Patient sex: M
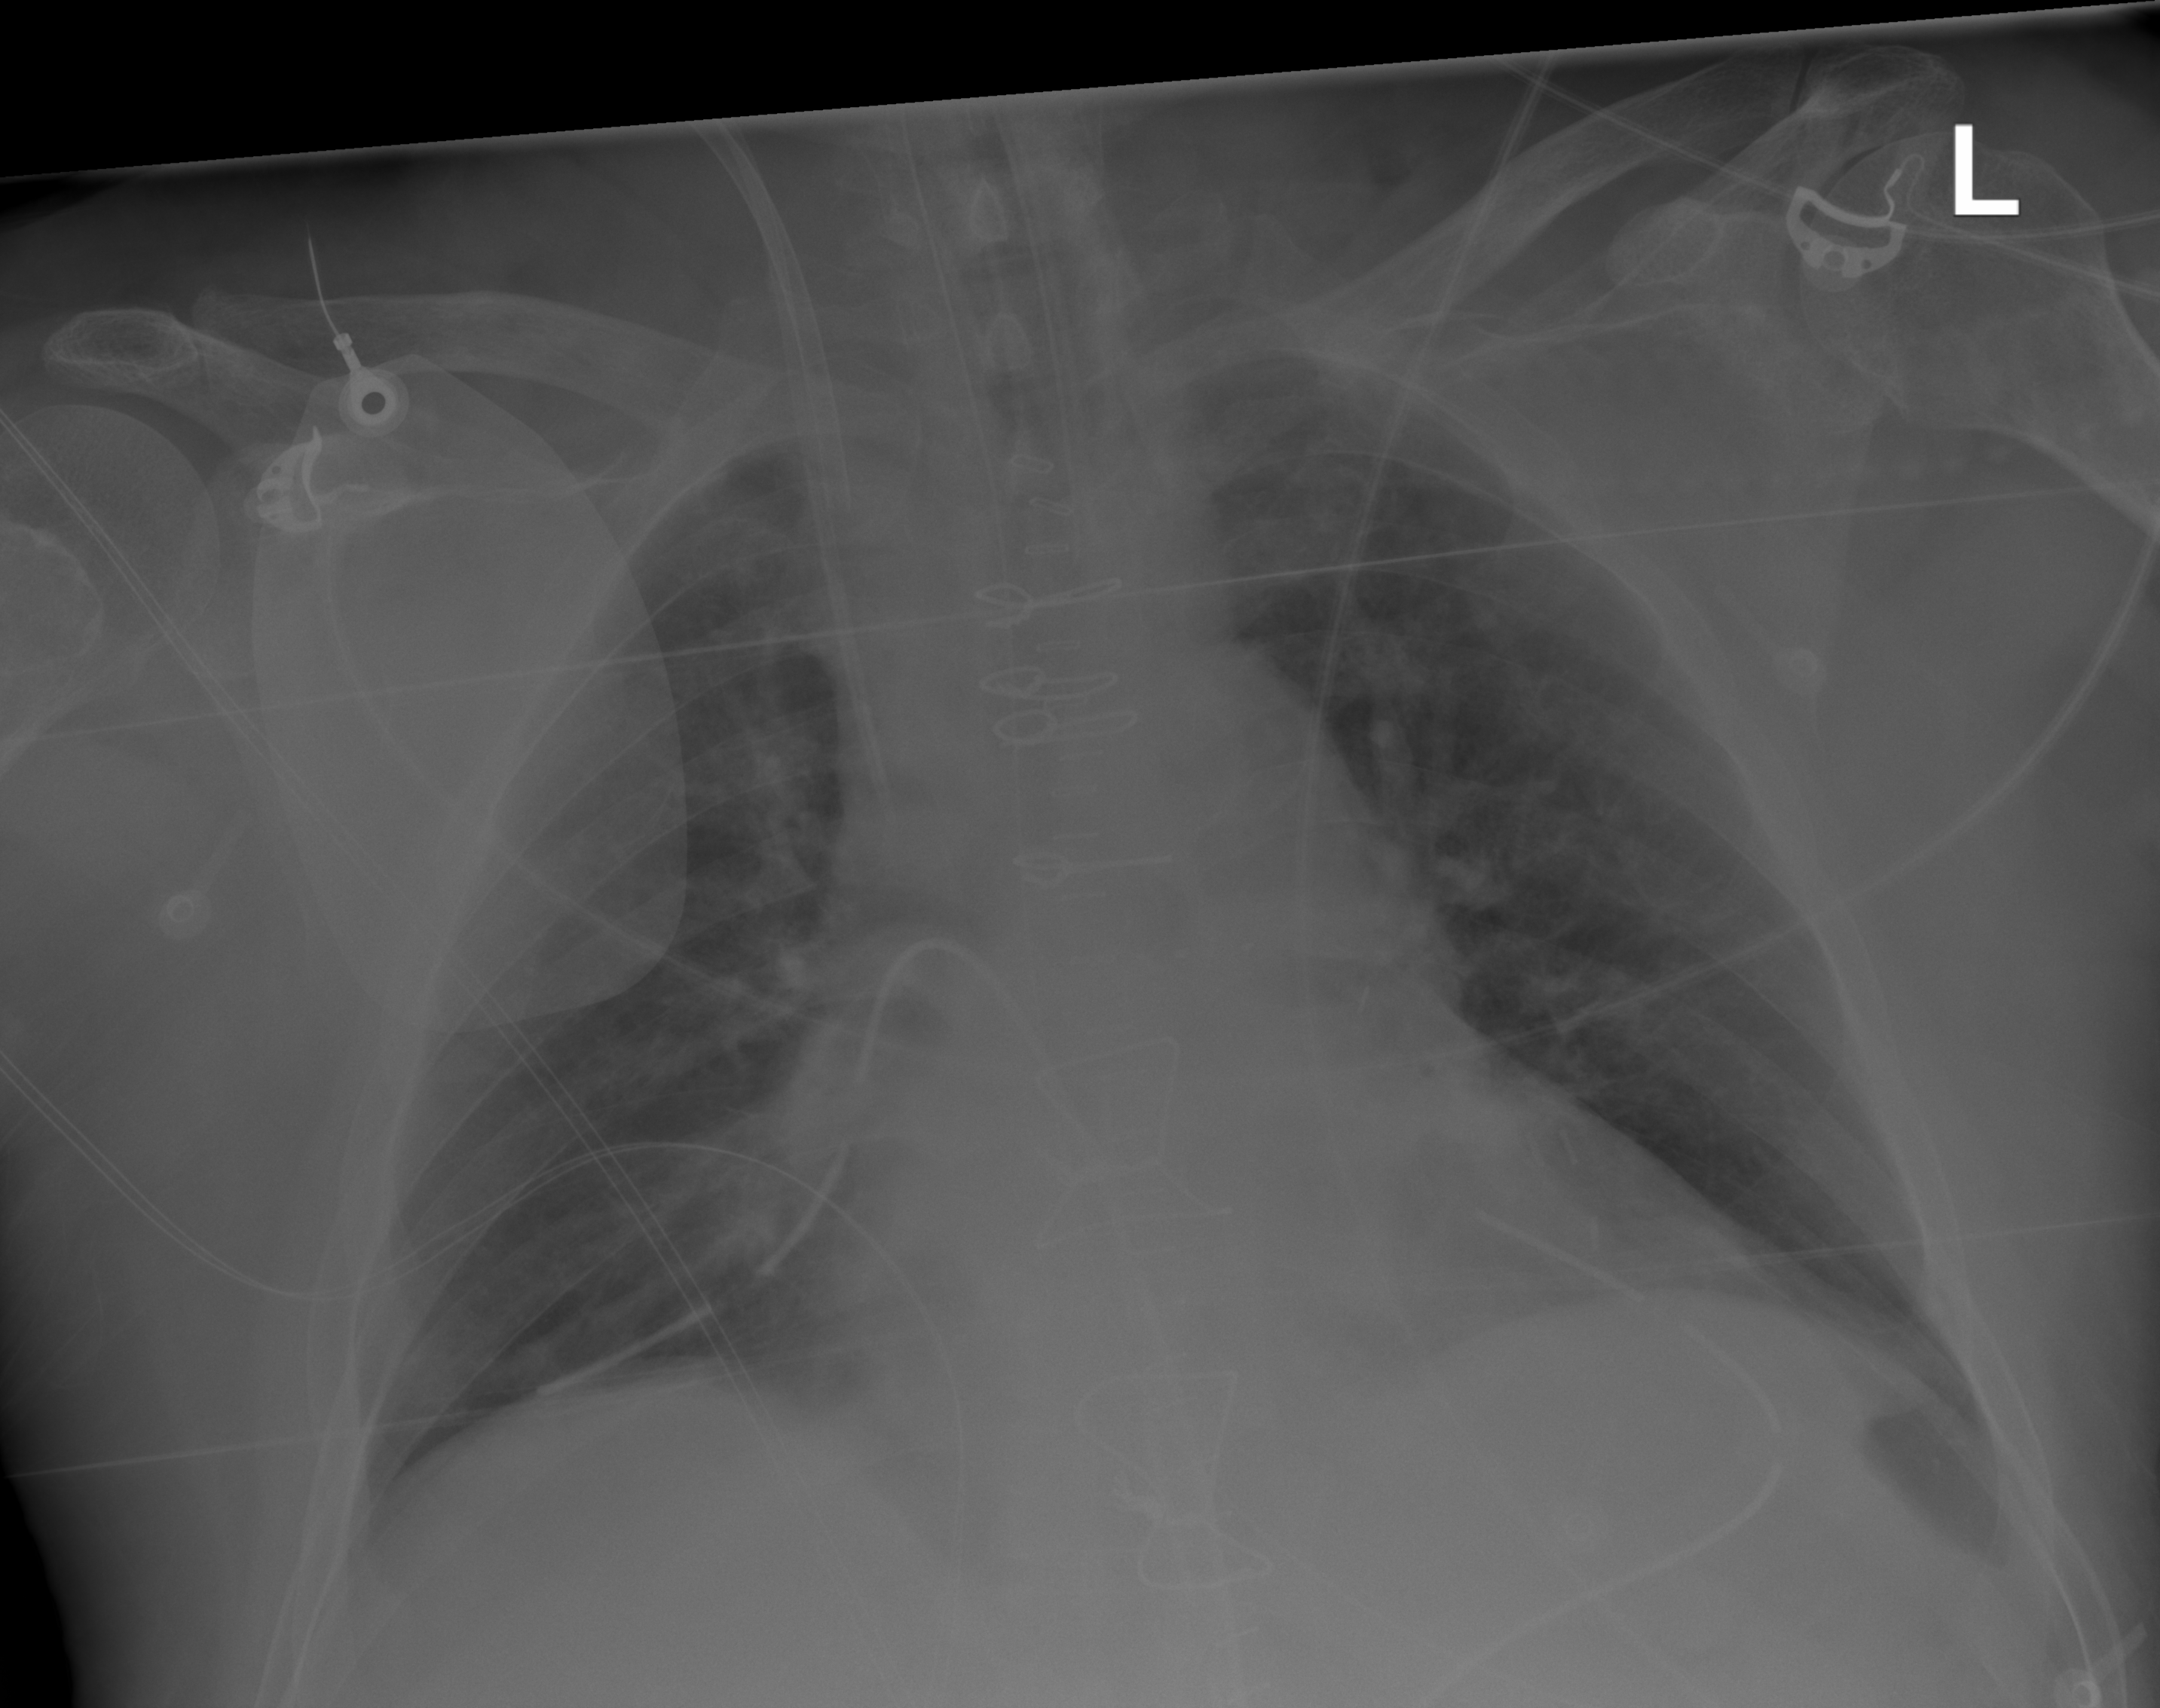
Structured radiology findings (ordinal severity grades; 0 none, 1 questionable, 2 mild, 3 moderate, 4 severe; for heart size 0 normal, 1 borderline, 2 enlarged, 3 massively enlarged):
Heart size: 1
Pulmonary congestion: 0
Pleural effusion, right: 0
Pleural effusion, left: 0
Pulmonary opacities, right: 0
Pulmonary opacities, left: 0
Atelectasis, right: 0
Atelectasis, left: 0